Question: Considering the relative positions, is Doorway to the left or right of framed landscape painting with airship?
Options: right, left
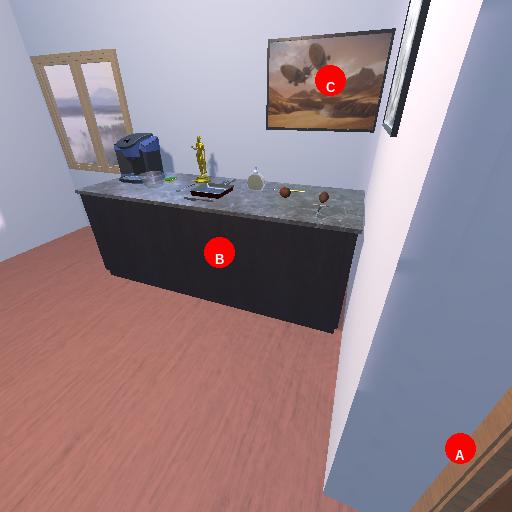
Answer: right